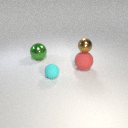
large red rubber sphere to the right of large green metal sphere